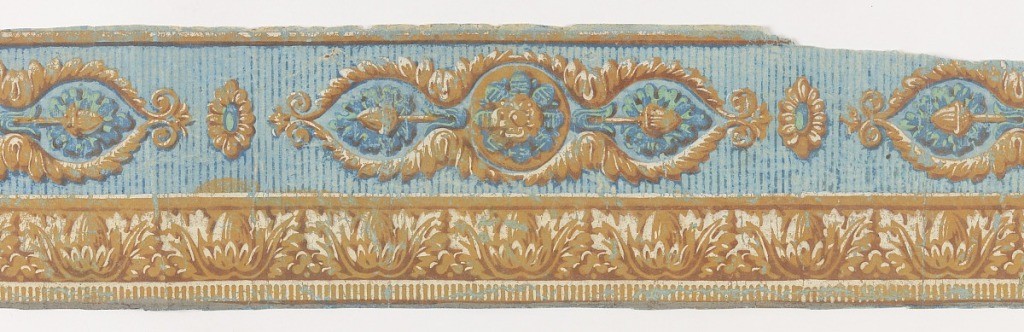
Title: Border
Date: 1800–1820
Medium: Block-printed on handmade paper
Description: Against a striped background pattern, wide band of this two-band border design contains an oval escutcheon alternating with a cartouche which is formed by scalloped acanthus-leaf frame. Cartouche contains stemmed acorns flanking a rosette. The narrow band consists of classically-inspired acanthus cups enclosing half-hidden egg shapes. Bottom edge is dentilled.

H# 541